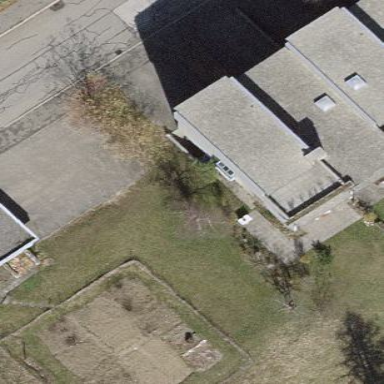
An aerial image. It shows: Semi-detached house with flat roof.